Question: So, I've got this function which reads from an INI file:
'''
private void GetRigInfo()
{
RigInfo = new string[9];
var fileLocation = new string[2];
// The problem is that there's no telling where the hddrigsite.ini will be
stored. So, we have to find out where it is from the hddconfig.ini.
Log("Locating rig info");
// There's no telling if this will be on a 32 or 64 bit OS. Check for both
var rigInfoLocation = File.ReadAllLines(Environment.Is64BitOperatingSystem ?
@"C:\Program Files (x86)\HDD DrillView\hddconfig.ini" :
@"C:\Program Files\HDD DrillView\hddconfig.ini");
// This should get us the location of the rigsite info we need.
foreach (var s in rigInfoLocation.Where(s => s.Contains("data_dir")))
{
fileLocation = s.Split('=');
}
RigInfo = File.ReadAllLines(fileLocation[1] + "\hddrigsite.ini");
Log("Rig info found");
}
'''
Now, when I step through, and get to the last 'Log()' in the function, and I hover over 'RigInfo', Visual Studio intellisense shows me 'RigInfo{string[30]}'. Now, I've always understood that '= new string[9]' would create a 9 element array. So why is it allowed to have 30 elements? When I run the program, I get no errors or anything when it comes to this array. Matter of fact, it works just the way that I need it to in the overall scheme of things. Thanks for any and all help in understanding how and why this is the way it is. Also attached screenshot for better visual aid.

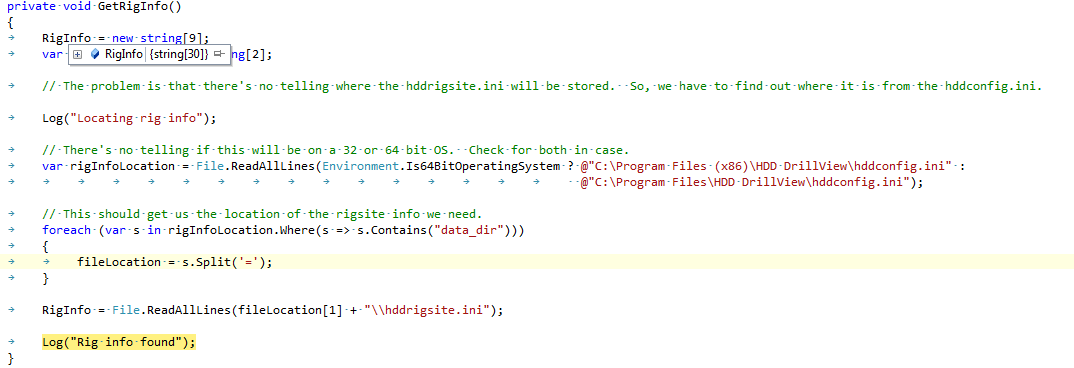
Answer: Here :
'''
RigInfo = File.ReadAllLines(fileLocation[1] + "\hddrigsite.ini");
'''
You are assigning the variable with a new value.. In this case a new string[].